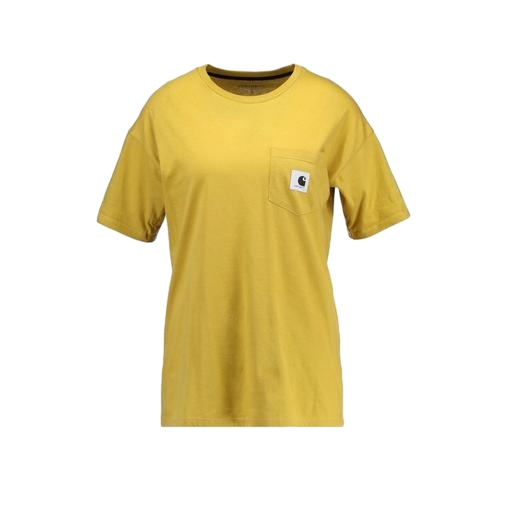
pocket t-shirt, pocket tee, mid t-shirt, white background